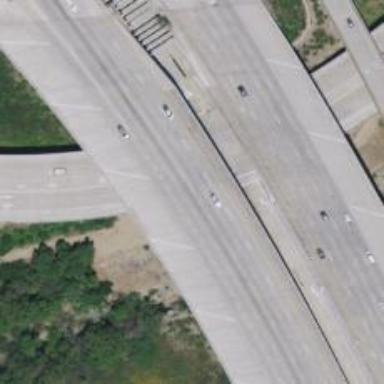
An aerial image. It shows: Motorway bridge.